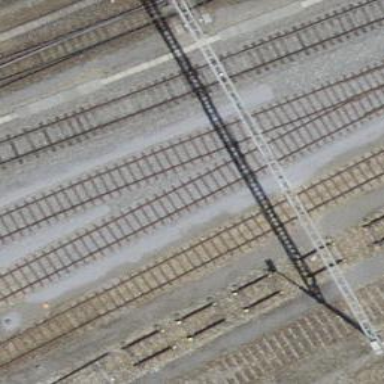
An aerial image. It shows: Yard with single rail track. The railway track is electrified with contact line for service purposes.